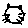
Label: cat